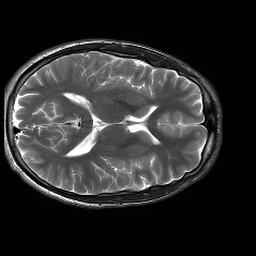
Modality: T2w
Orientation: axial
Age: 26
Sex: male
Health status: healthy
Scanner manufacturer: siemens
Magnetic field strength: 3 T
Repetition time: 4.01 s
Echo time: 0.116 s